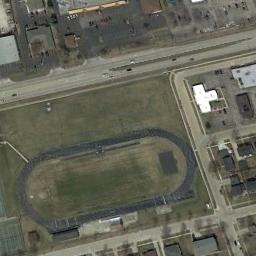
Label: ground_track_field